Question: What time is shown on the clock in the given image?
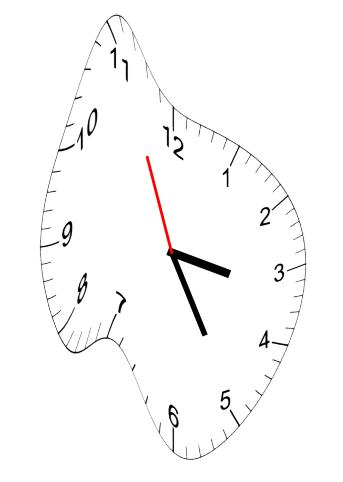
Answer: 03:24:56